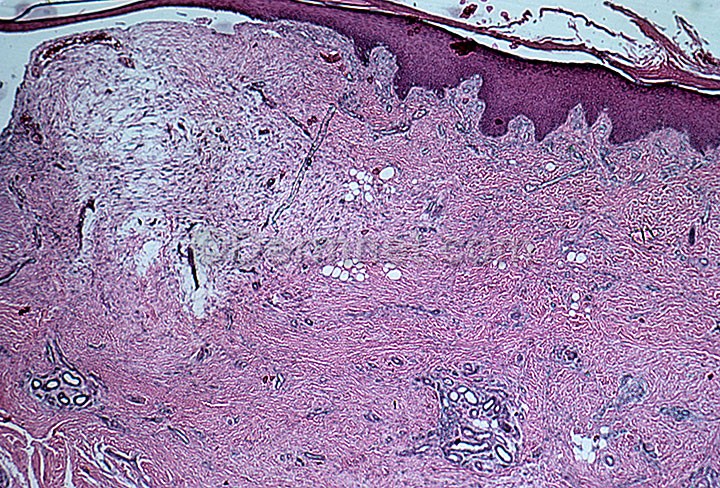
Disease: Nail Fungus and other Nail Disease